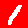
Digit: 1